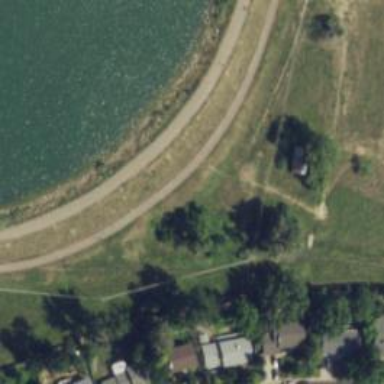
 perfect for leisurely sports activities."